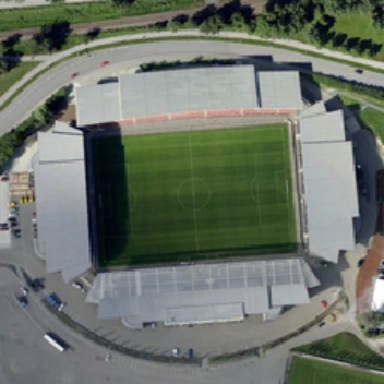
Bobby 's playground is surrounded by two gray roads .